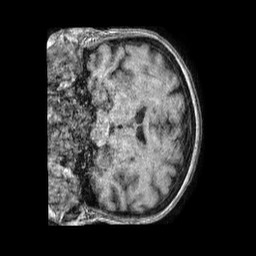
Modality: T1w
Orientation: coronal
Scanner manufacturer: philips
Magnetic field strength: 1.5 T
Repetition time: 0.007646 s
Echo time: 0.003497 s